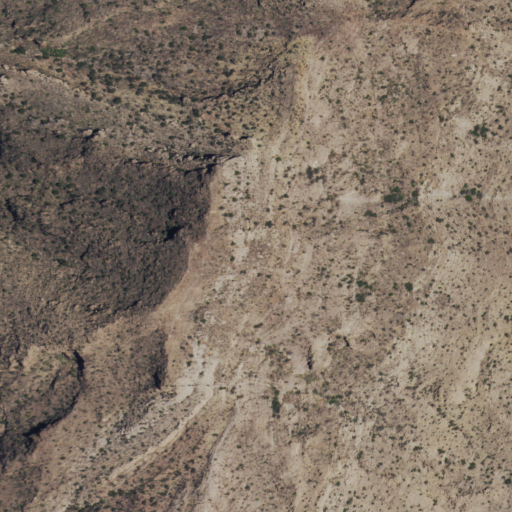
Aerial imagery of ridge(s) in New Mexico named Rattlesnake Ridge containing only shrub